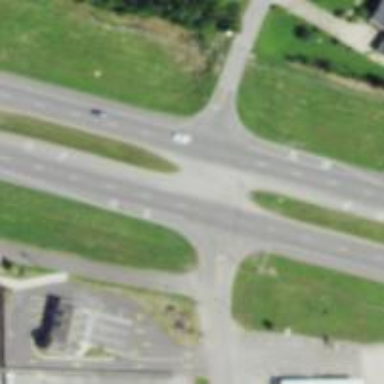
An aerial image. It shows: Primary highway with asphalt surface. It is dual carriageway.